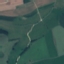
Land use / land cover: Pasture